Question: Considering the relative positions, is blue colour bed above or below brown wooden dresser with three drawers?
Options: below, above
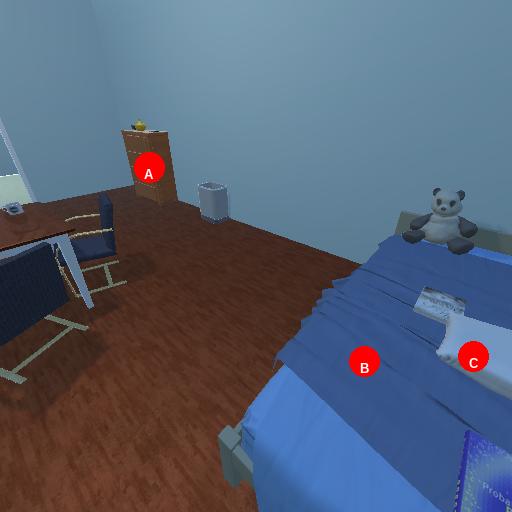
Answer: below